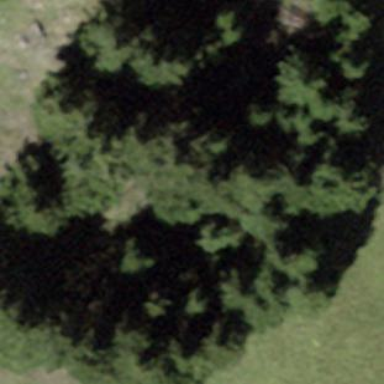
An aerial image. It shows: Forest area.